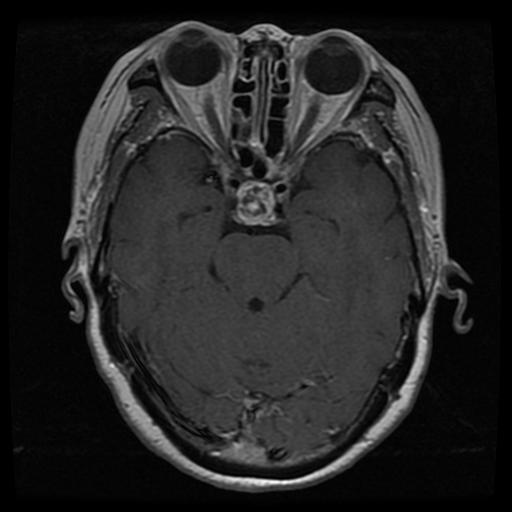
Label: pituitary